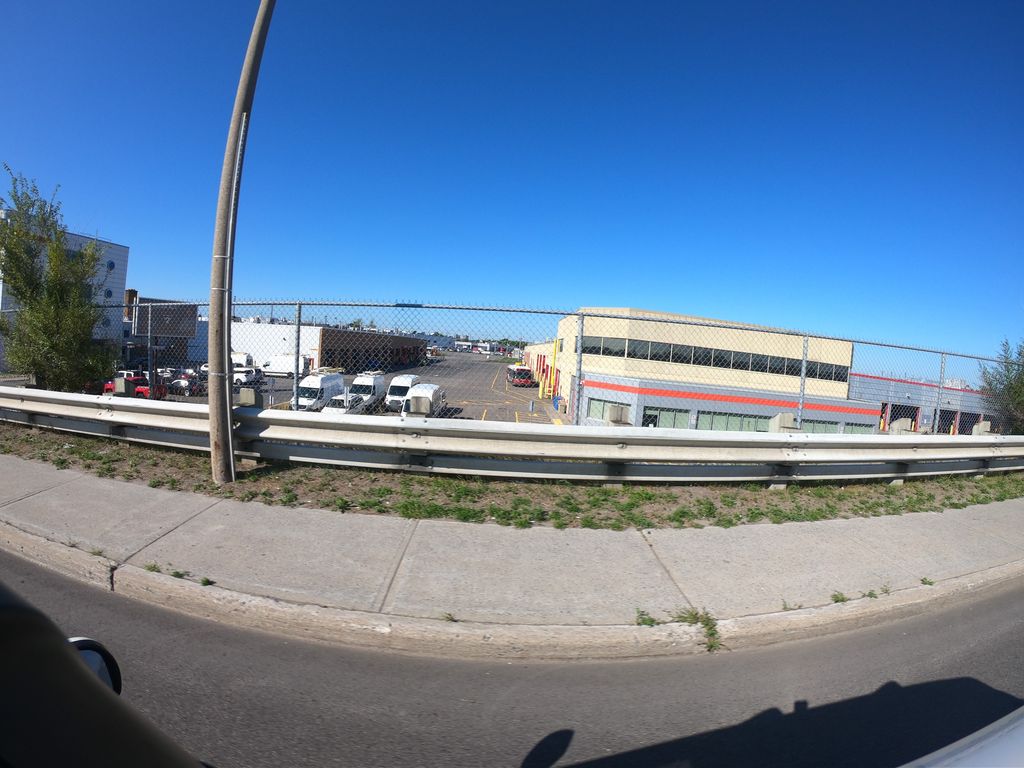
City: ottawa-gatineau